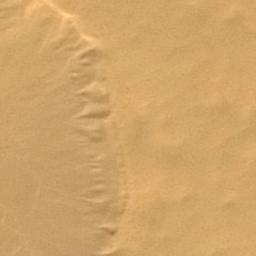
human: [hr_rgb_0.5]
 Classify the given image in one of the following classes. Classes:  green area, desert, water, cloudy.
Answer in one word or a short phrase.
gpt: desert